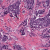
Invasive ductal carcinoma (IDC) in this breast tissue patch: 1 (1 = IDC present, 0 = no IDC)